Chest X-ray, AP view. Patient: 59 years old, sex M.
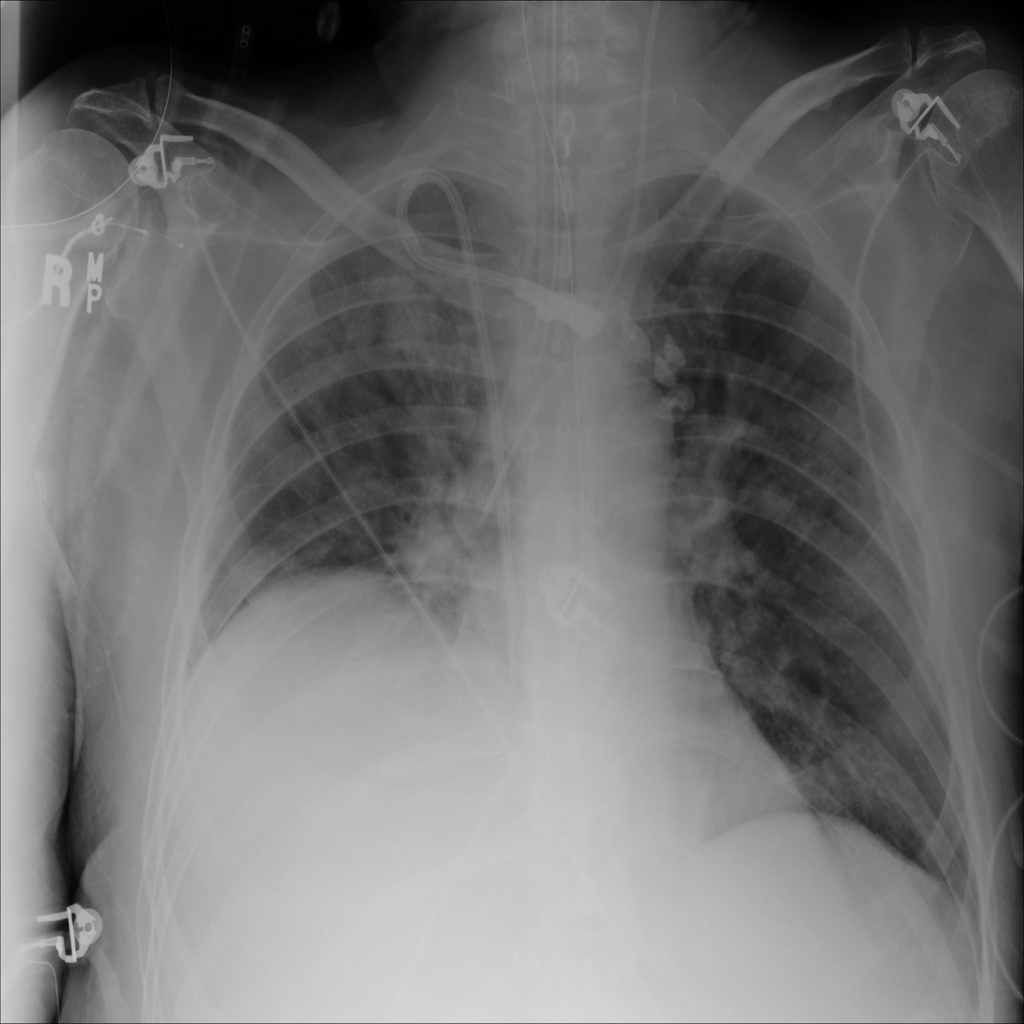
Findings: Infiltration